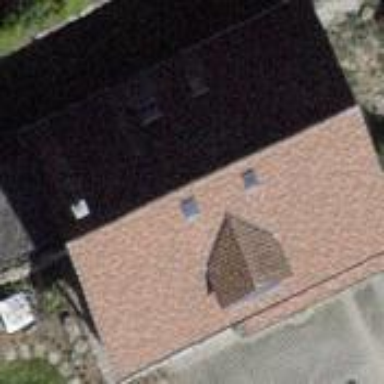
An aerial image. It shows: Building with tiled roof.